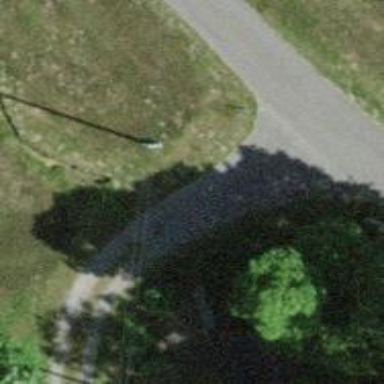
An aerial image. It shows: Track road with grade3 tracktype.